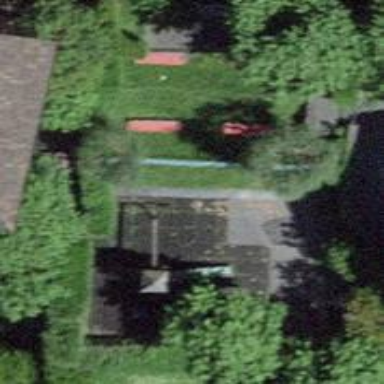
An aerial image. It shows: Red bench.